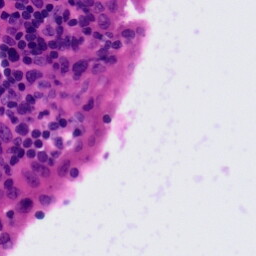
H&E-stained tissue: Tonsil